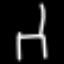
Label: chair